Question: I am implementing the below steps of an algorithm , i have implemented first 3 steps successfully , and i have doubt in the last step , i am unable to understand the notation used to represent the hash function , what do i exactly need to pass as argument is the below given hash functions (last step).
Thanks in advance.

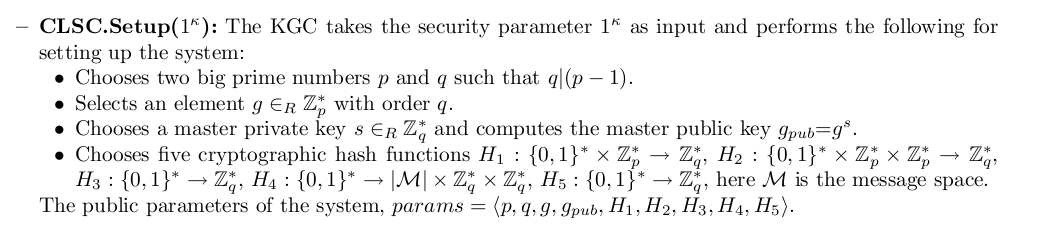
Answer: There are no hash functions given. Only signatures. You'd have to find hash functions which satisfy the signatures.
### Some hints on how to read the signatures
Functions whose is given by a Cartesian product (e.g. A x B x C) work like this. Each factor is a set. The function takes as many parameters as are factors involved in the Cartesian product. The i'th parameter has to be in the i'th set of the Cartesian product.
Example
'''
f: N x R x N -> R
'''
Reads like
'''
real f (int a, real b, int c)
'''
The can also be expressed by means of a Cartesian product in which case the function returns vectors of values from the corresponding sets.